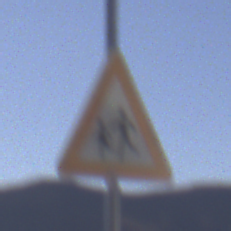
Verkehrszeichen: KinderRechts
Umgebung: Outdoor, Nature
Tageszeit: MorningAfternoon
Wetter: Clear
Licht: Natural
Jahreszeit: NotSpecified
Kontrast: HighContrast